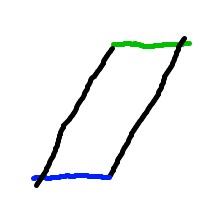
Shape: parallelogram